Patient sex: F
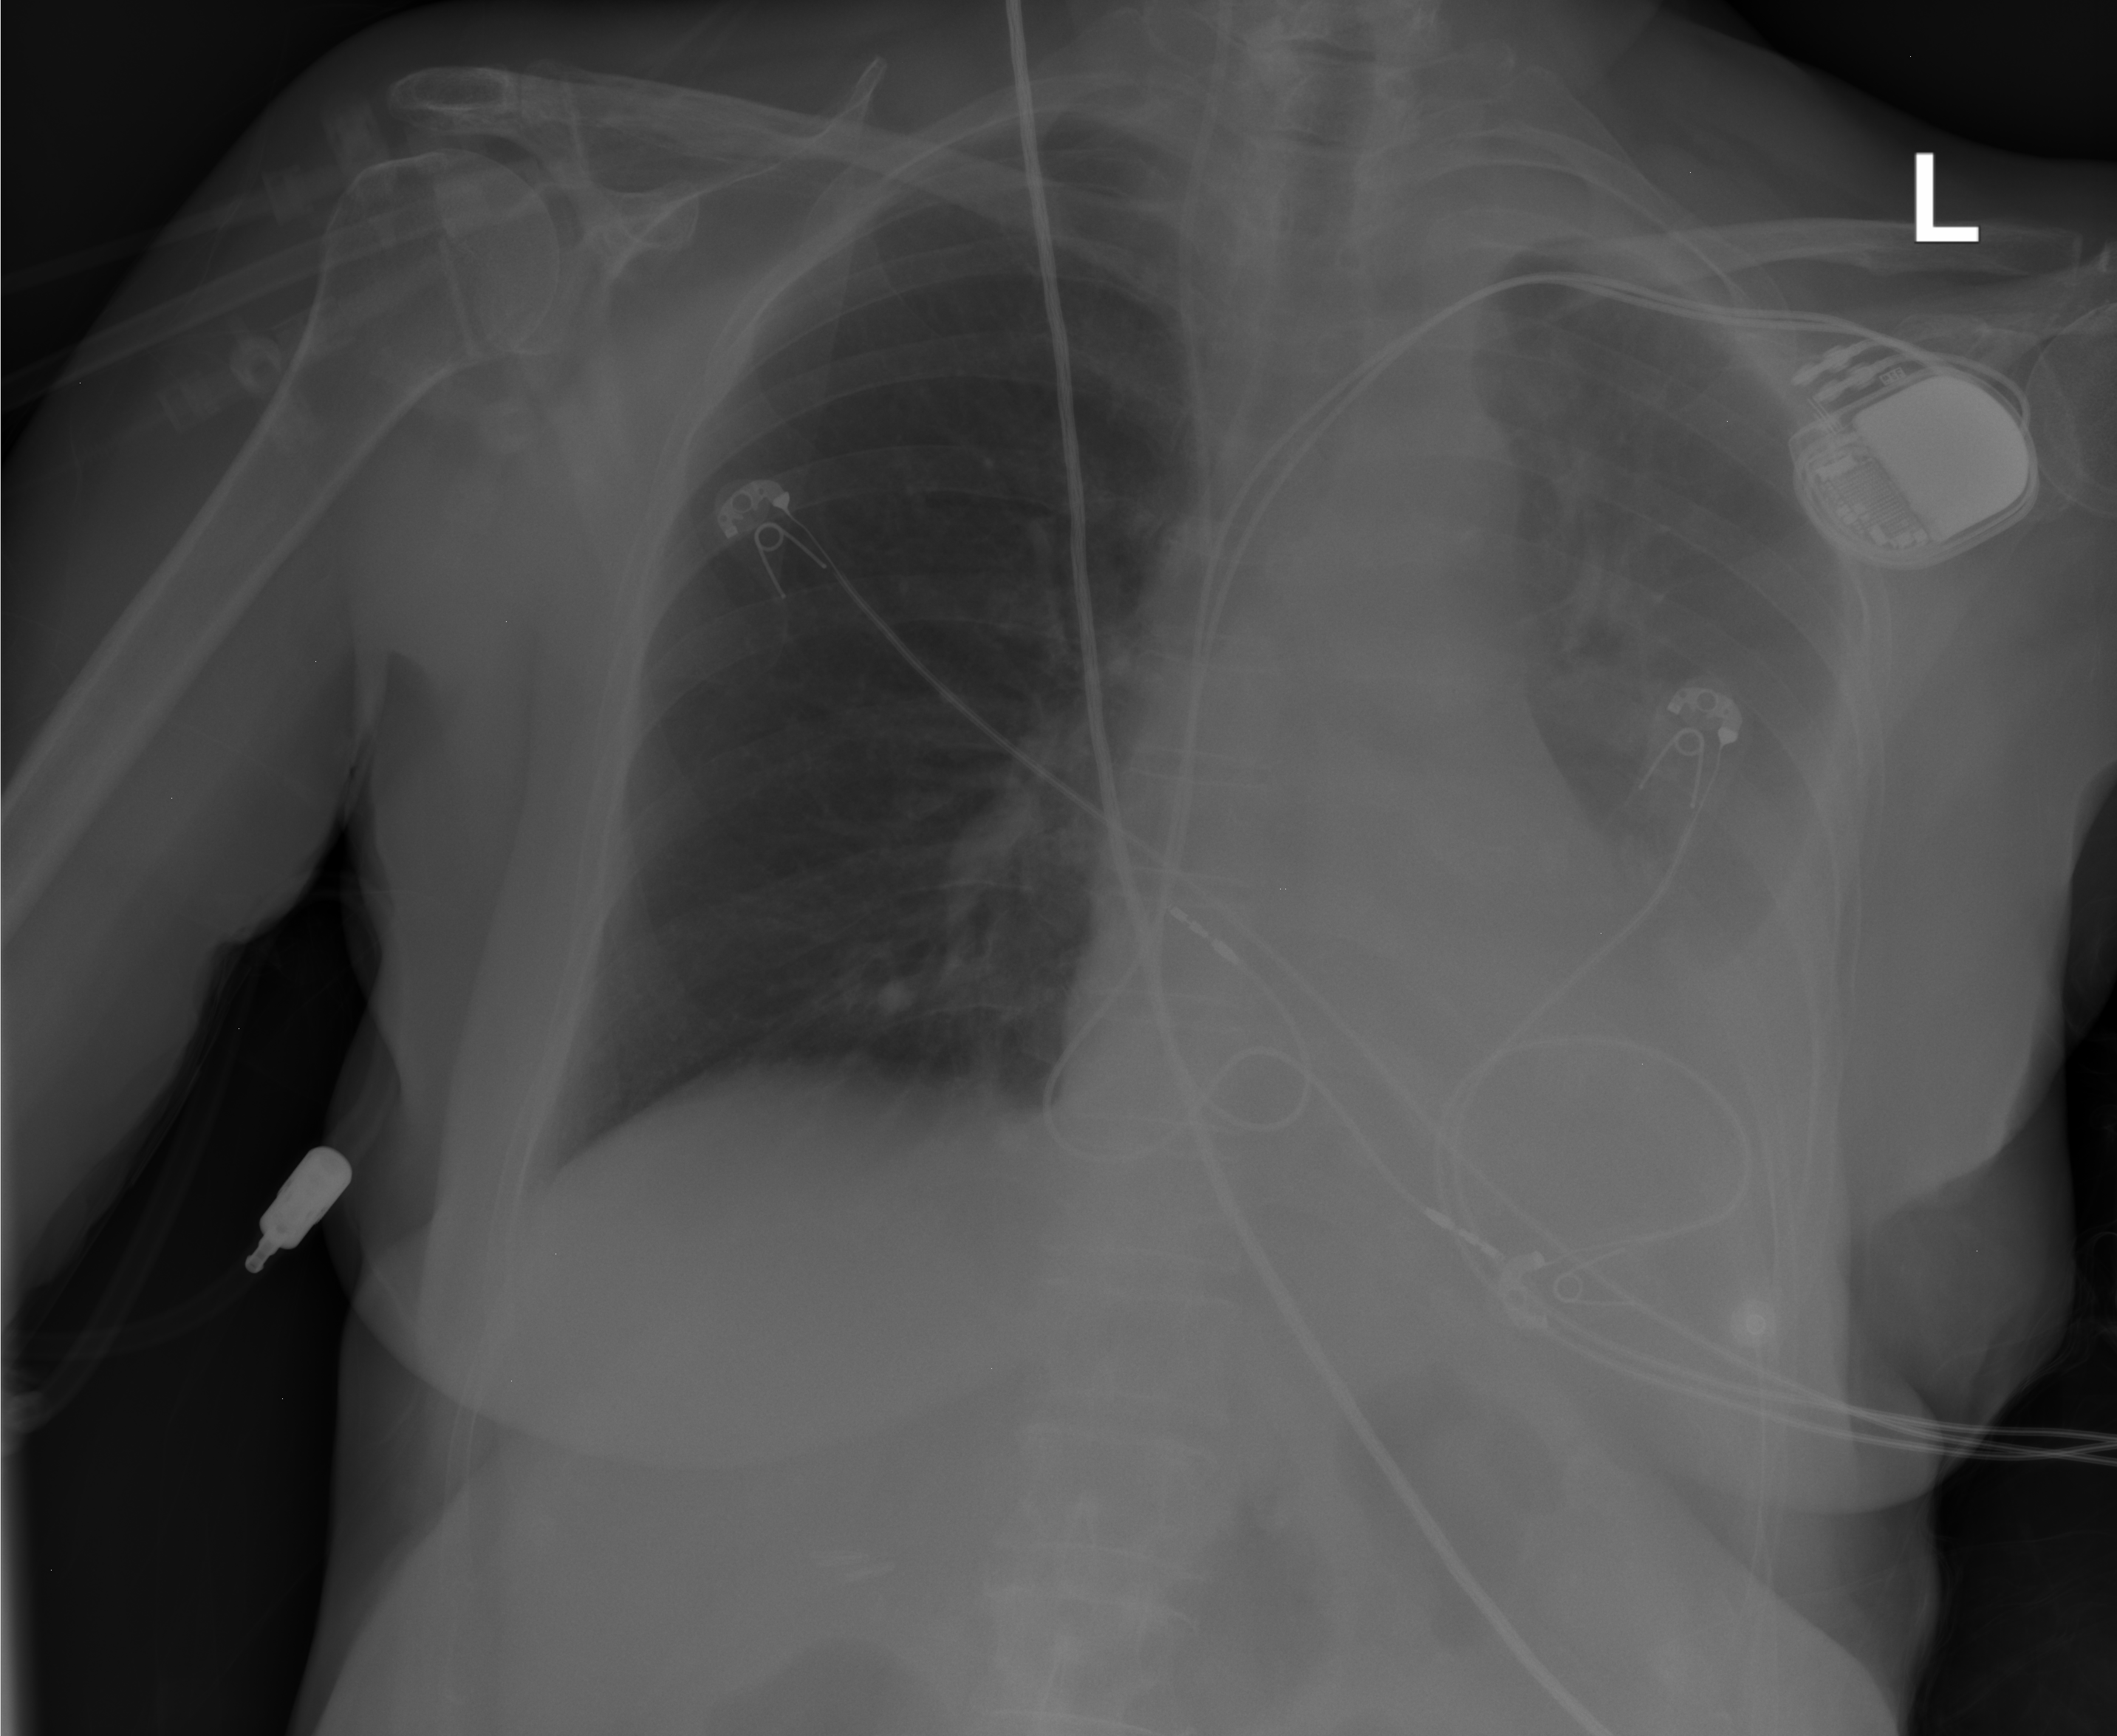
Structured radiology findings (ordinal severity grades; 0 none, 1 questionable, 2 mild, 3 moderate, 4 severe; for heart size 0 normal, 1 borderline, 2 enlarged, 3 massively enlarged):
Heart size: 0
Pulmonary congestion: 0
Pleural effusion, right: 0
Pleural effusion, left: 3
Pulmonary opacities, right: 0
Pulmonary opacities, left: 0
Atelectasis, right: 0
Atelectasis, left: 2